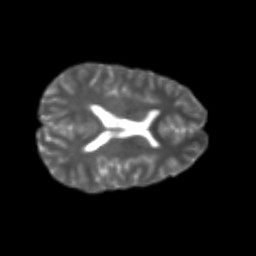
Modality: T2w
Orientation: axial
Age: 20
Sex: female
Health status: healthy
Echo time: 0.074 s